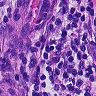
Metastatic tissue present: no